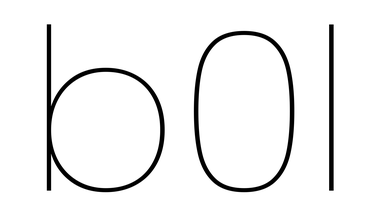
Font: Poppins-Thin